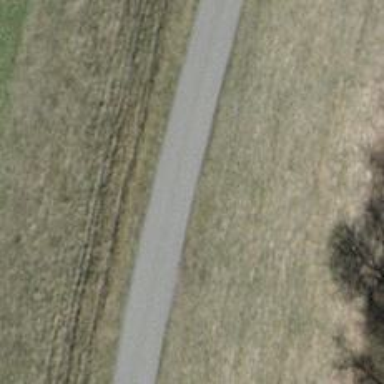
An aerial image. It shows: Asphalt track with grade1 tracktype. There is embankment along the road.